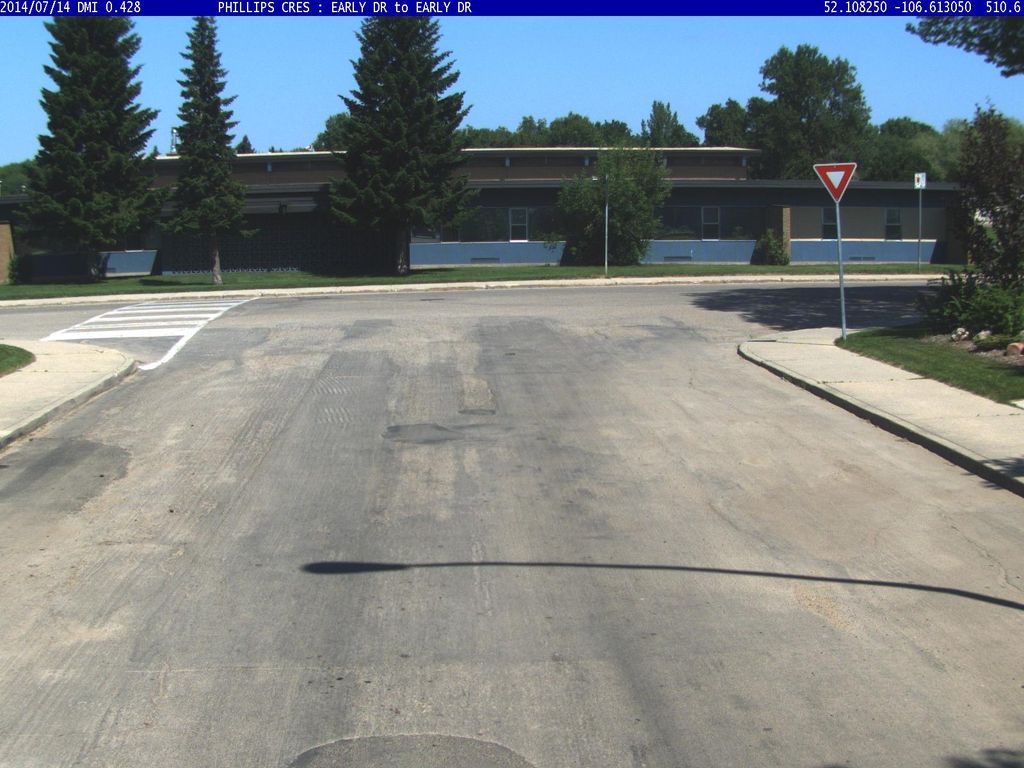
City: saskatoon